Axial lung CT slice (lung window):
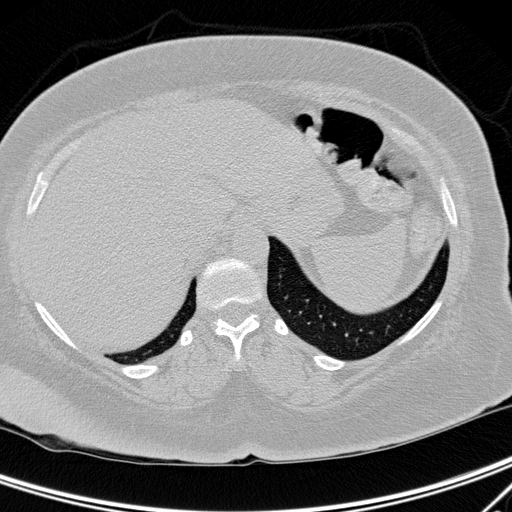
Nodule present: no